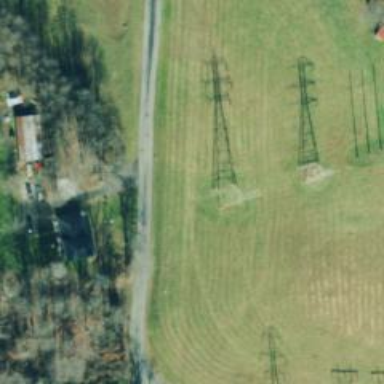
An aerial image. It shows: Lattice structure tower used for power distribution.